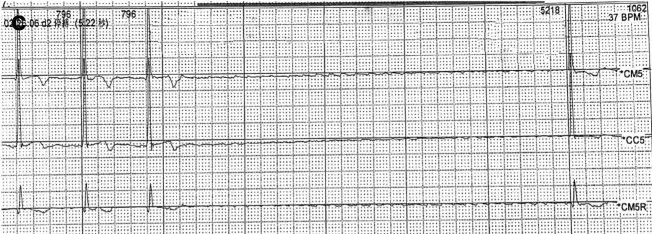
ECG of patient during treatment. The first holt result showing serious RR interval prolongation (RR interval = 5.2 s) during thalidomide treatment.
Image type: electrography (ekg)